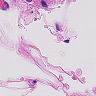
Metastatic tissue present: no